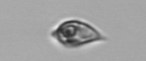
Label: Oxytoxum